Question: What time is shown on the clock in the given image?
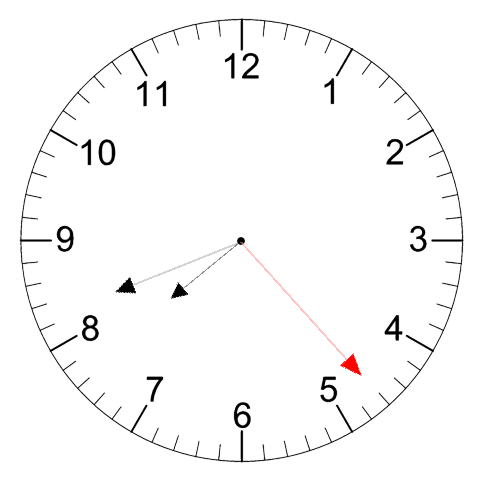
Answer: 07:41:23